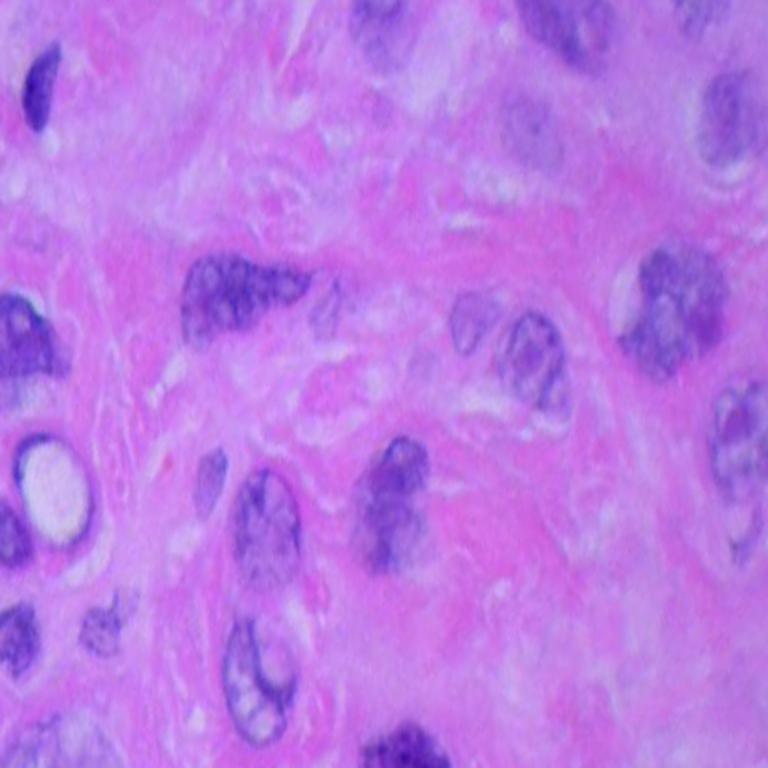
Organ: lung
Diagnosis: squamous carcinomas